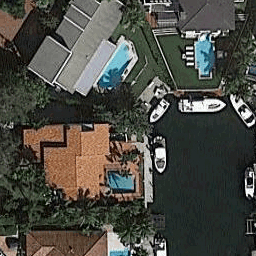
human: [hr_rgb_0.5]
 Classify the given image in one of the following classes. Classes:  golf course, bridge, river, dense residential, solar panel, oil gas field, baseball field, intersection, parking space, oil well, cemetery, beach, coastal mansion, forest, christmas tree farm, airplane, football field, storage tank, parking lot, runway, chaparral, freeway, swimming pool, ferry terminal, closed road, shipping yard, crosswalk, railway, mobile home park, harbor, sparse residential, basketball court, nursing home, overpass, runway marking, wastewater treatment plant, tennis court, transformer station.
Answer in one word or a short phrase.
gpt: coastal mansion